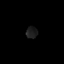
Tissue: skin
Cell type: Epithelial cells
Senescence score: 0.1926
Nuclear area (px): 128
Mean DAPI intensity: 29.8125